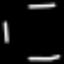
Label: octagon